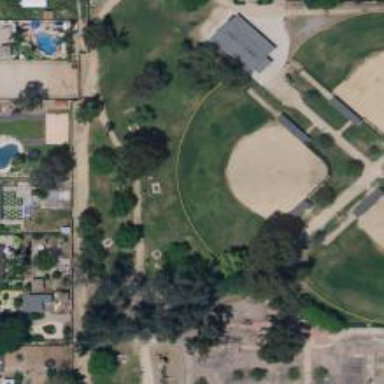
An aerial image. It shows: Dirt baseball pitch for leisure land sports.